【题型】选择题　【知识点】函数　【难度】medium
如图，在平面直角坐标中，一次函数$y=-2x+2$的图象与$x$轴、$y$轴分别交于$A$、$B$两点，正方形$ABCD$的顶点$C$、$D$在第一象限，顶点$D$在反比例函数$y=\dfrac{k}{x}(k \neq 0)$的图象上，若正方形$ABCD$向左平移$n$个单位后，顶点$C$恰好落在该反比例函数的图象上，则$n$的值是（ ）

\noindent A. 1 \hspace{1.5cm} B. 3 \hspace{1.5cm} C. 5 \hspace{1.5cm} D. 6
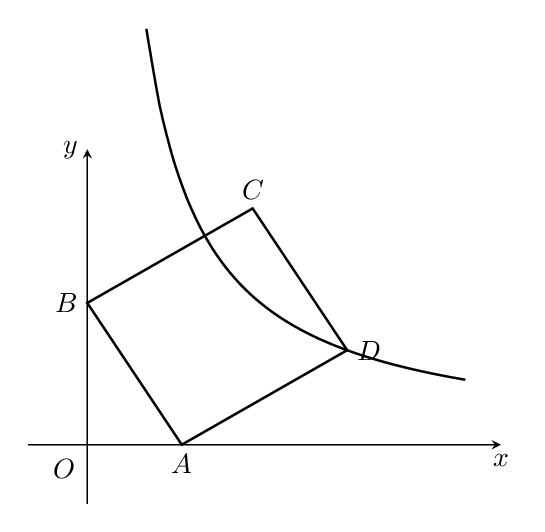
【解答】
\noindent \textbf{【答案】} A
\noindent \textbf{【分析】} 本题考查反比例函数的图象及性质，正方形的性质；熟练掌握反比例函数解析式的求法，灵活运用正方形的性质是解题的关键．过点$D$作$DE \perp x$轴过点$C$作$CF \perp y$轴，可证$\triangle ABO \cong \triangle DAE(\text{AAS})$，$\triangle CBF \cong \triangle BAO(\text{AAS})$，则可求$D(3,1)$，$C(2,3)$，确定函数解析式$y=\dfrac{3}{x}$，$C$向左移动$n$个单位后为$(2-n,3)$，进而求$n$的值；
\noindent \textbf{【详解】} 解：在正方形$ABCD$中，$AB=AD$，$AB \perp AD$
\noindent 过点$D$作$DE \perp x$轴，过点$C$作$CF \perp y$轴，

\noindent $\because AB \perp AD$，$\angle AOB=90^\circ$，
\noindent $\therefore \angle BAO=90^\circ-\angle ABO=\angle DAE$，
\noindent $\because AB=AD$，$\angle BOA=\angle DEA$，
\noindent $\therefore \triangle ABO \cong \triangle DAE(\text{AAS})$，
\noindent $\therefore AE=BO$，$DE=OA$，
\noindent 当$x=0$时，$y=-2x+2=2$，
\noindent 令$y=-2x+2=0$，解得$x=1$，
\noindent $\therefore A(1,0)$，$B(0,2)$，
\noindent $\therefore D(3,1)$，
\noindent $\because$顶点$D$在反比例函数$y=\dfrac{k}{x}$上，
\noindent $\therefore k=3 \times 1=3$，
\noindent $\therefore y=\dfrac{3}{x}$，
\noindent 同理可证：$\triangle CBF \cong \triangle BAO(\text{AAS})$，
\noindent $\therefore CF=2$，$BF=1$，
\noindent $\therefore C(2,3)$，
\noindent $\because C$向左移动$n$个单位后为$(2-n,3)$，
\noindent $\therefore 3(2-n)=3$，
\noindent $\therefore n=1$，
\noindent 故选：A．
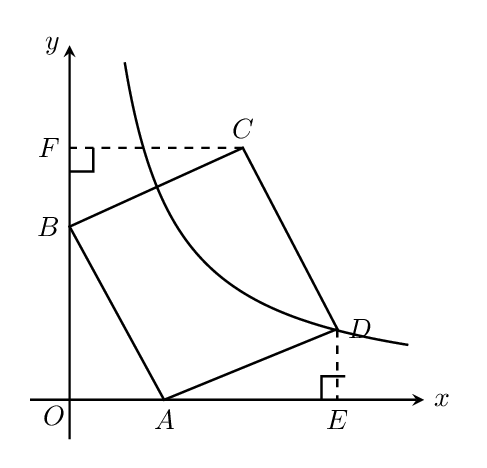